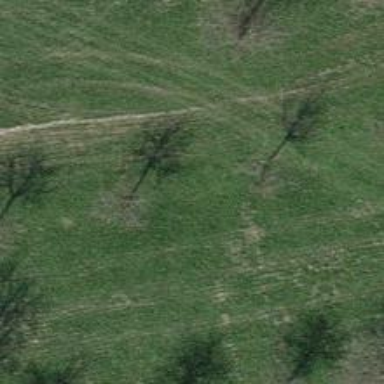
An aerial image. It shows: Single tag "natural: tree."